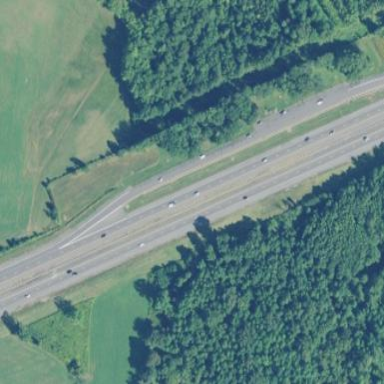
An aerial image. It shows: Rest area on the road.